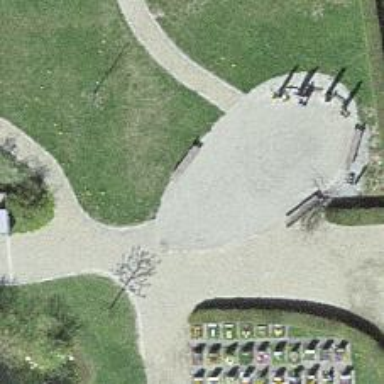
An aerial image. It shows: Bench.